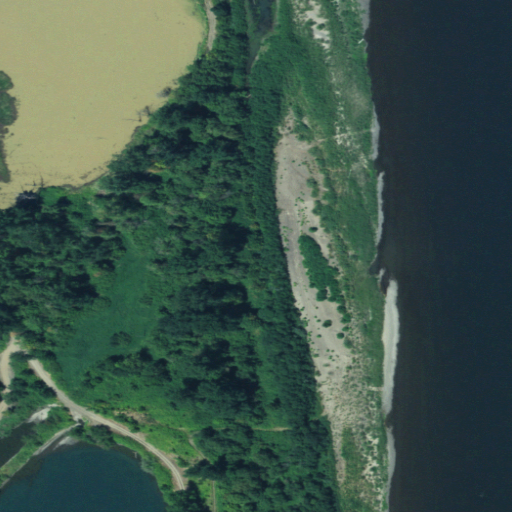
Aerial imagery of bar in Oregon named Coffee Island Bar containing open water, woody wetlands, cultivated crops, pasture, herbaceous wetlands, shrub, evergreen forest, and barren land